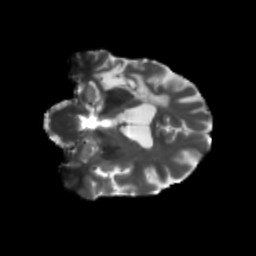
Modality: T2w
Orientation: coronal
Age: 56
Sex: male
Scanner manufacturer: siemens
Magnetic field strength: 3 T
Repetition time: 5.25 s
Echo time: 0.08 s